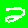
Digit: 2